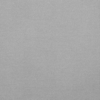
Label: dusty